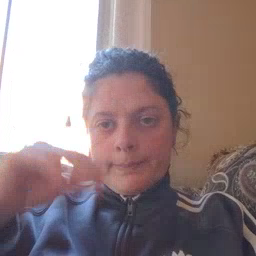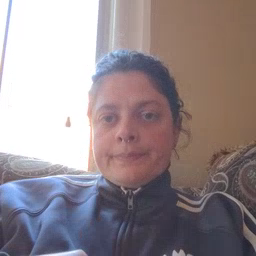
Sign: cowboy